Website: home-depot
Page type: stored-credit-cards
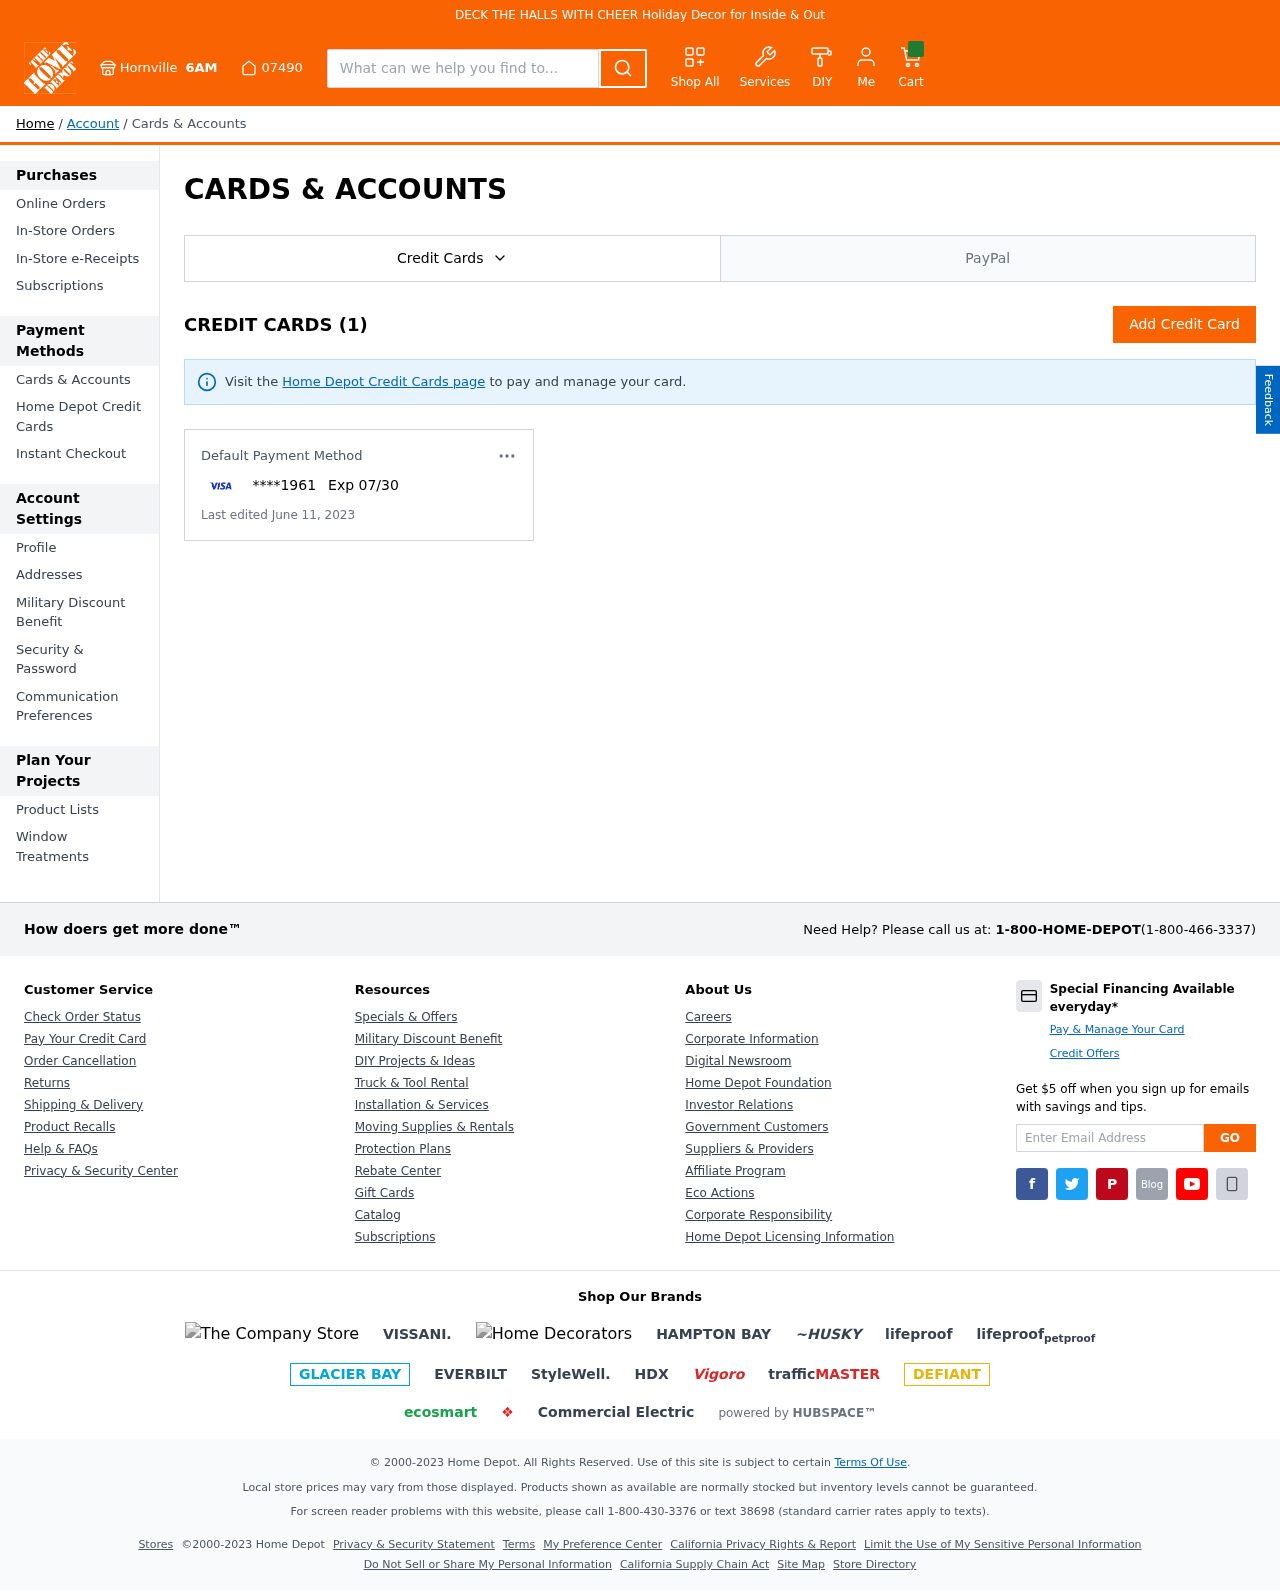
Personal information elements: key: PII_CARD_EXPIRY
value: Exp 07/30
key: PII_CARD_LAST4
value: ****1961
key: PII_CITY
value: Hornville
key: PII_POSTCODE
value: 07490
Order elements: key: ORDER_DATE
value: June 11, 2023
Search elements: key: HEADER_SEARCH
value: What can we help you find to...